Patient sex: M
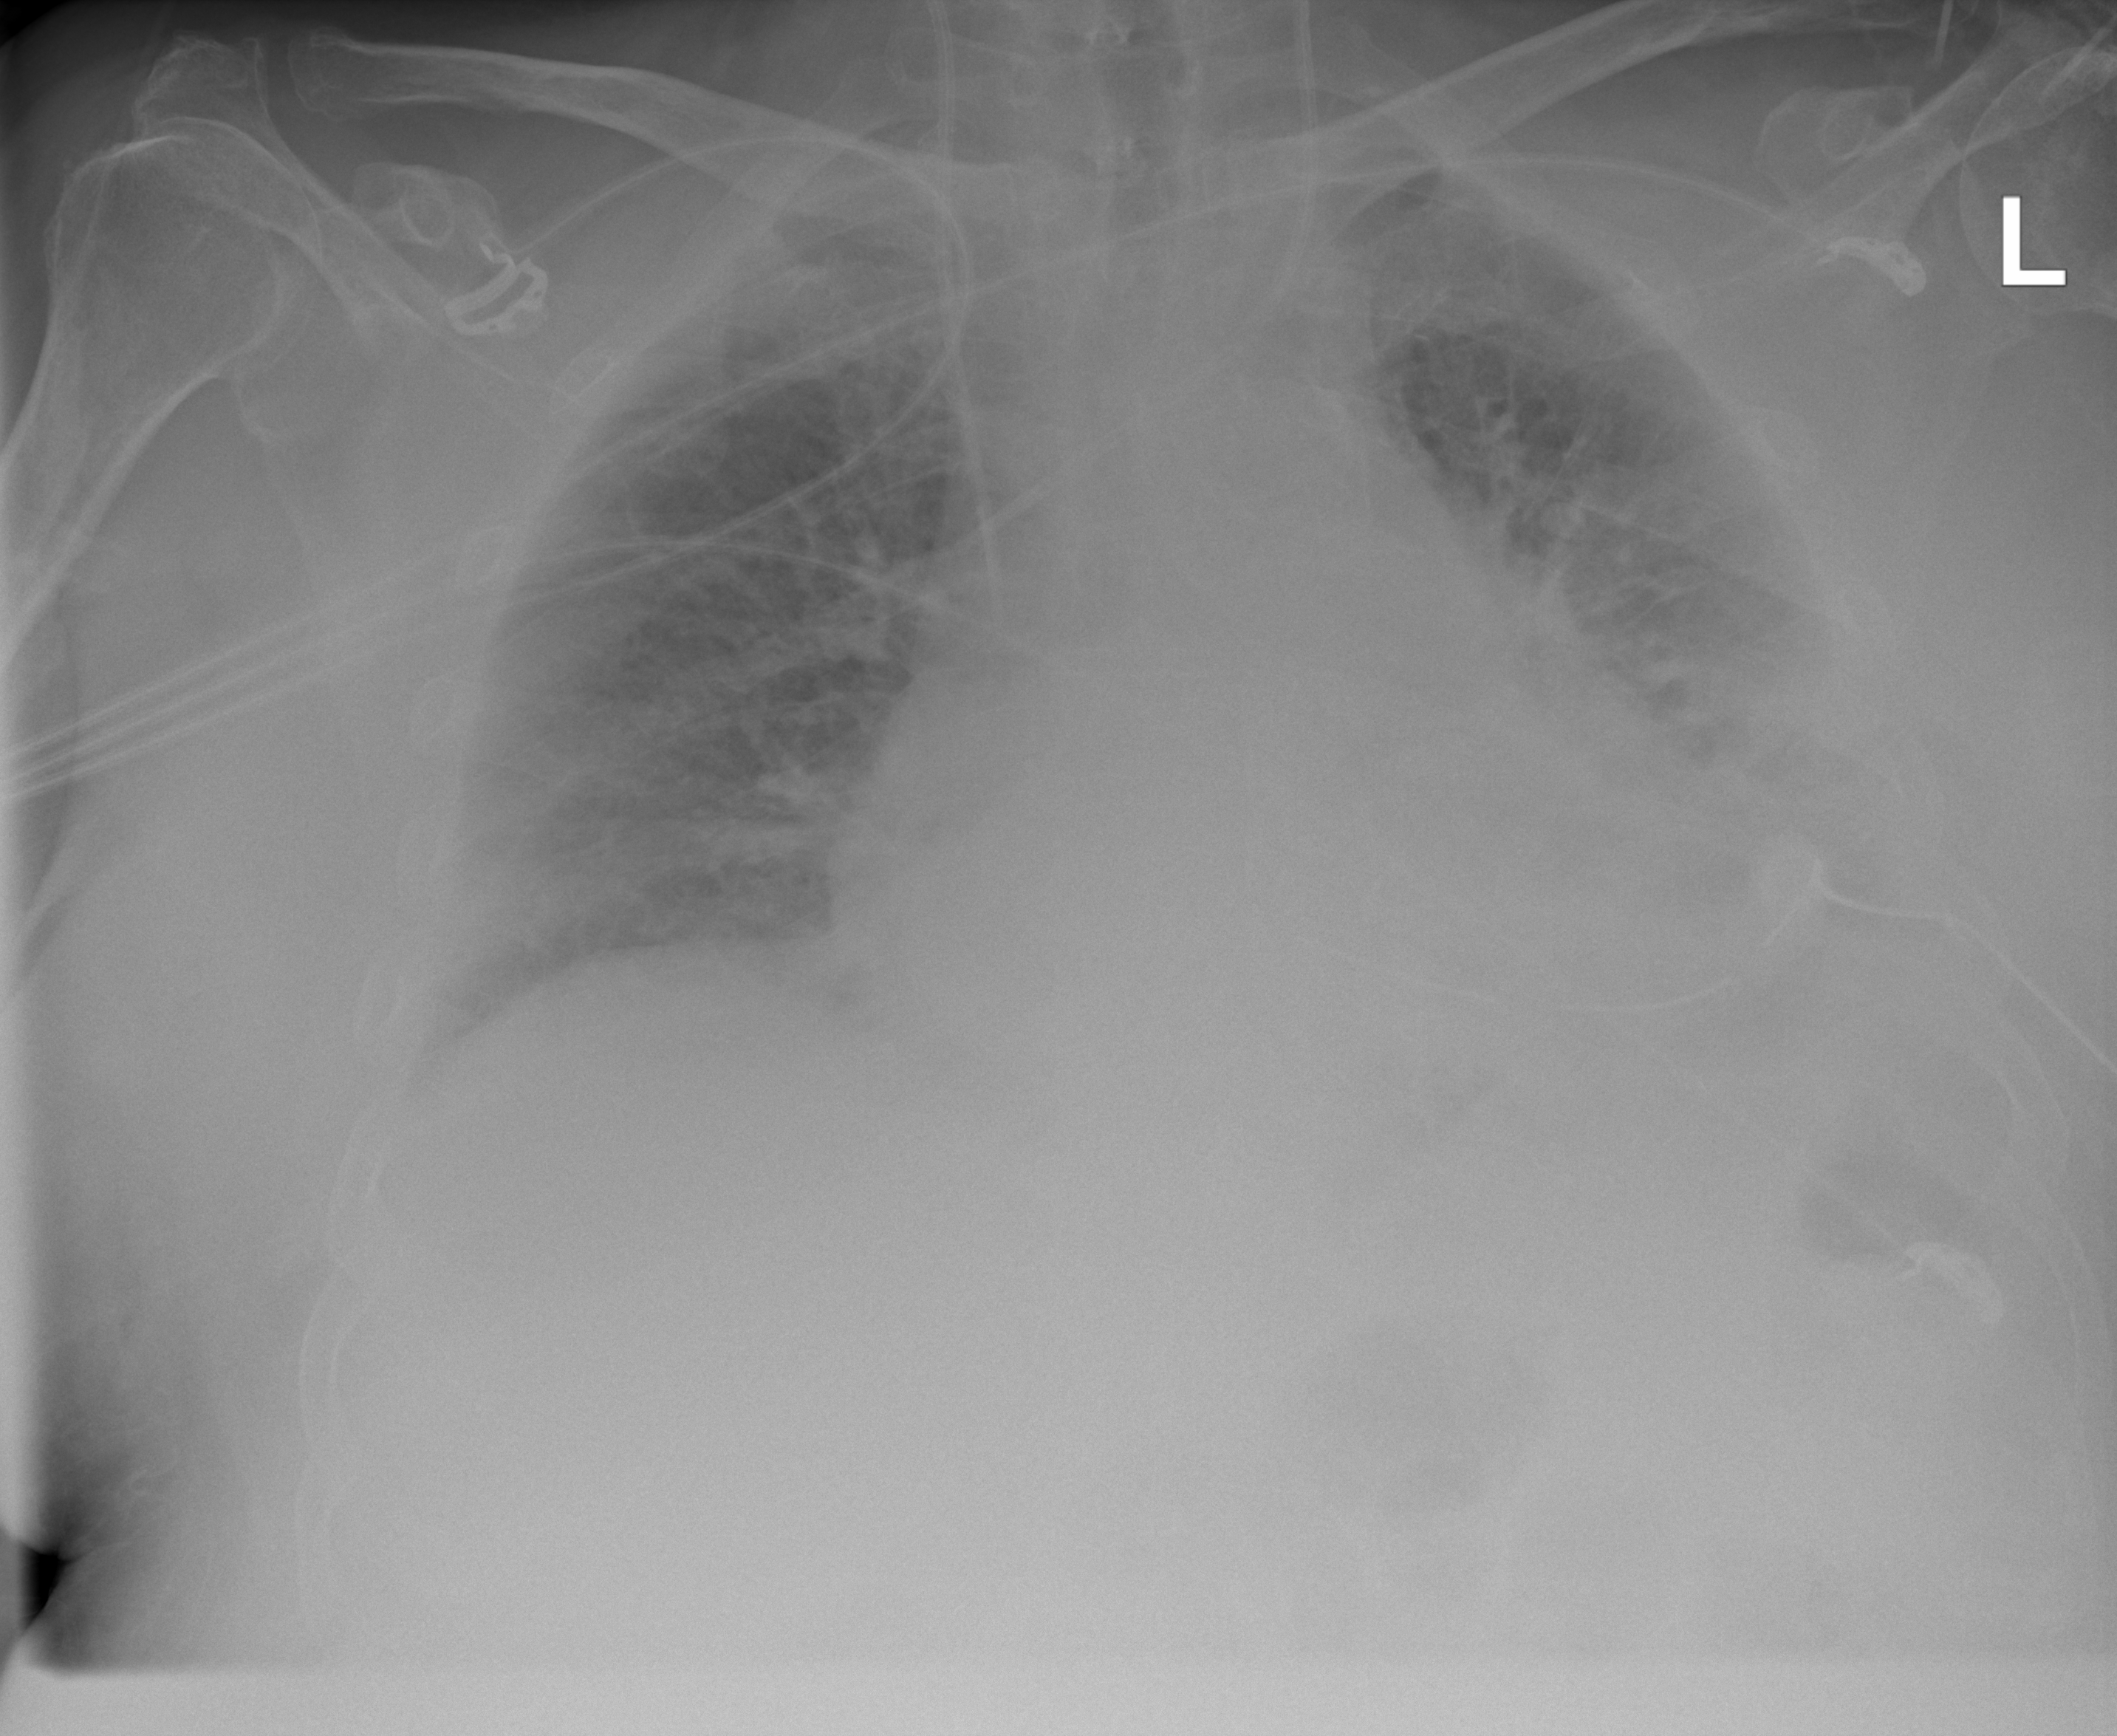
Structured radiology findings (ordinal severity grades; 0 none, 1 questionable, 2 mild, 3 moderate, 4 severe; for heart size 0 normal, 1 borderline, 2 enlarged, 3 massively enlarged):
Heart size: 2
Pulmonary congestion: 3
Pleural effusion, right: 0
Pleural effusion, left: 3
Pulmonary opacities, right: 0
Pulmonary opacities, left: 1
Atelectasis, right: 2
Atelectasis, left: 3